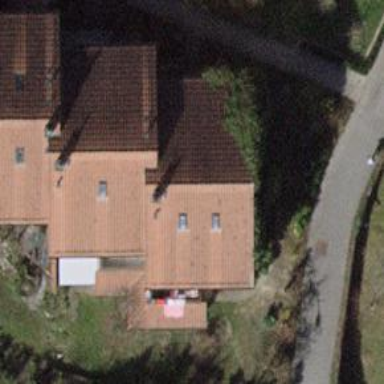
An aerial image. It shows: Terrace building.